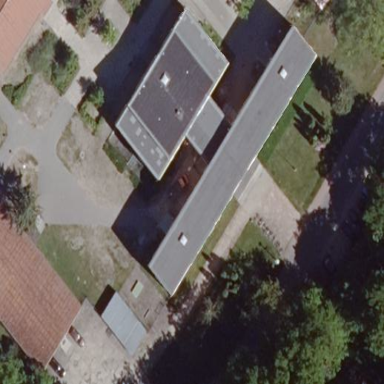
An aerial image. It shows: School building.